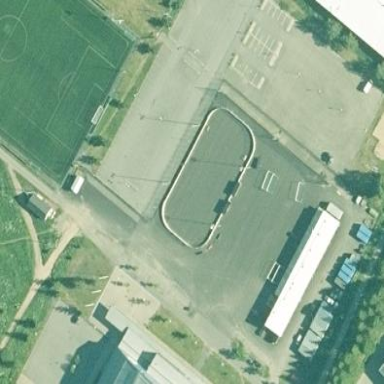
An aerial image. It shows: Pitch designed for ice hockey.